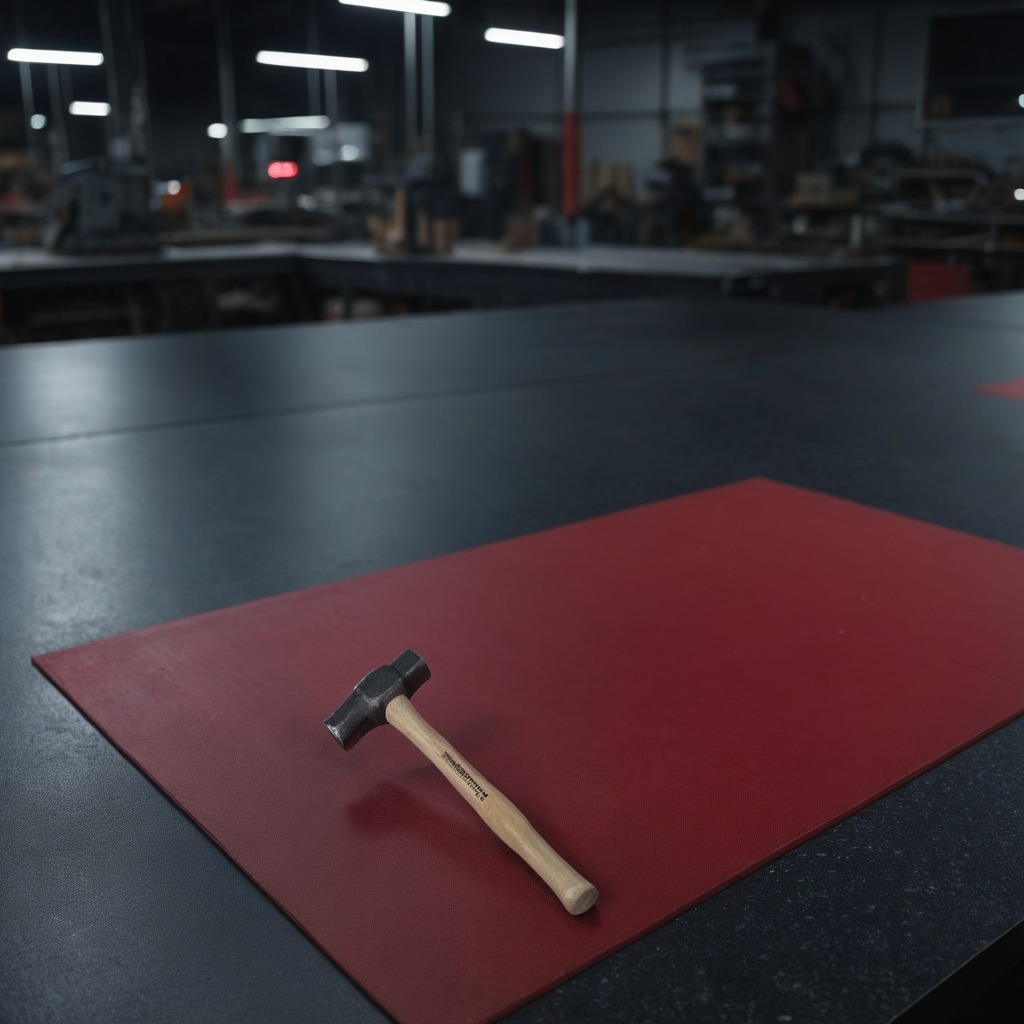
A hammer lying on a clean granite tabletop covered with a red rubber mat inside a workshop at night dim ambient light soft shadows worn but beneath the mat